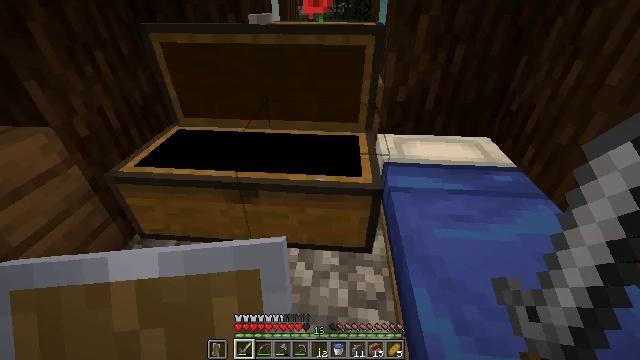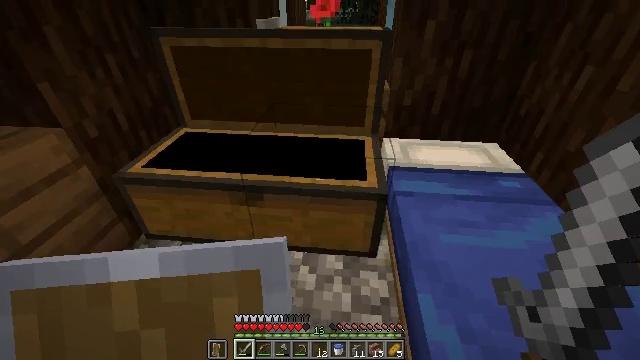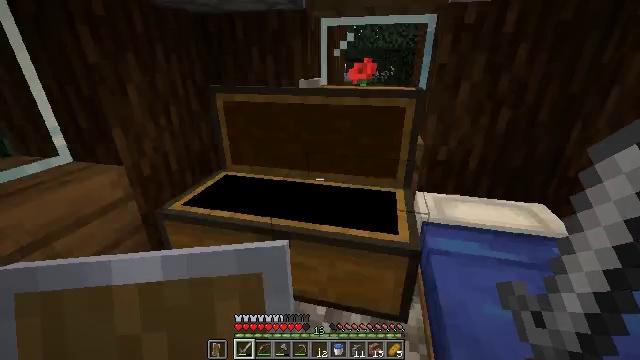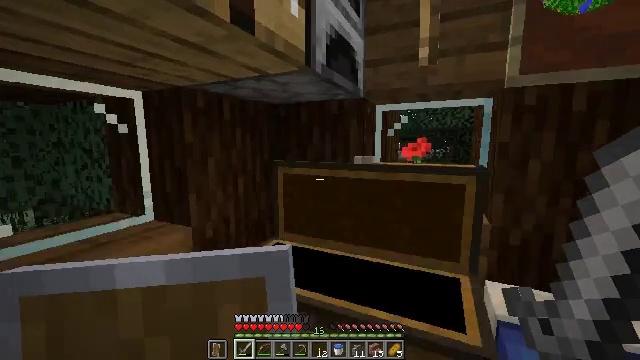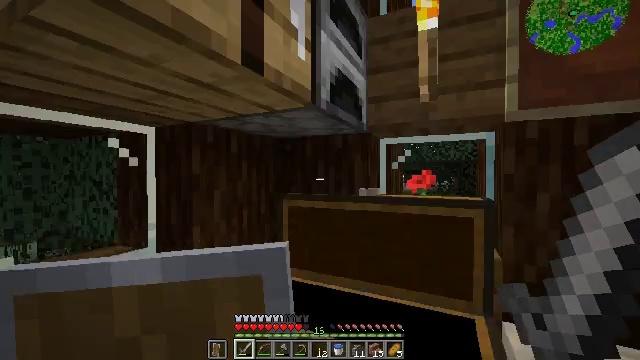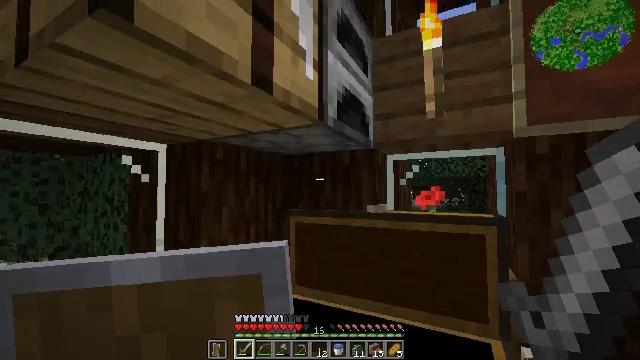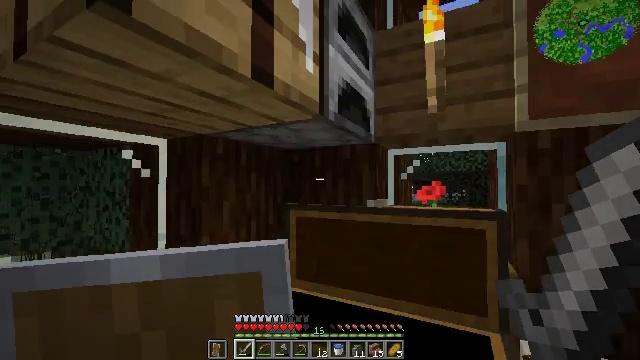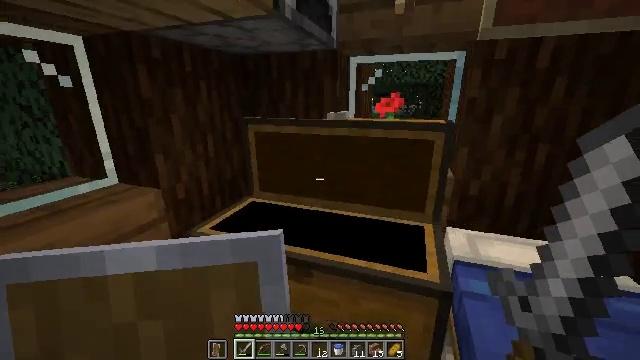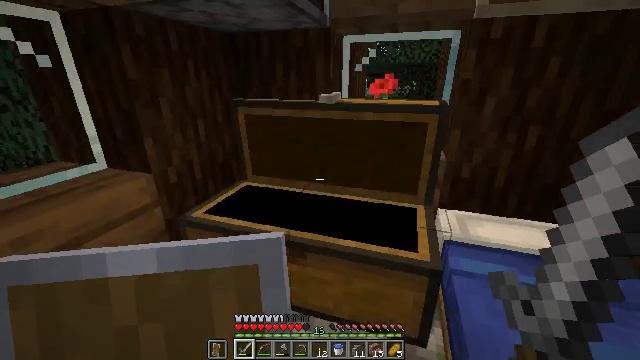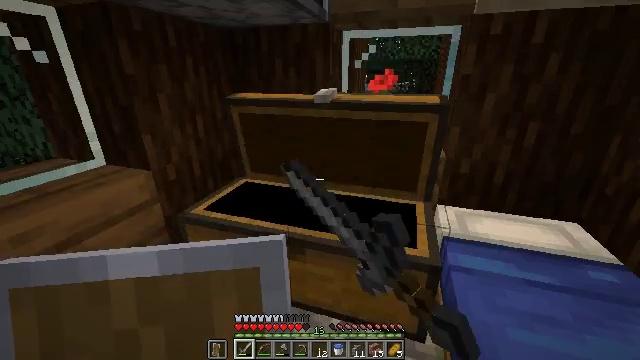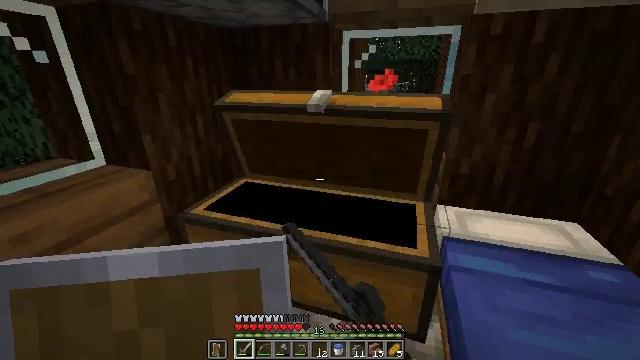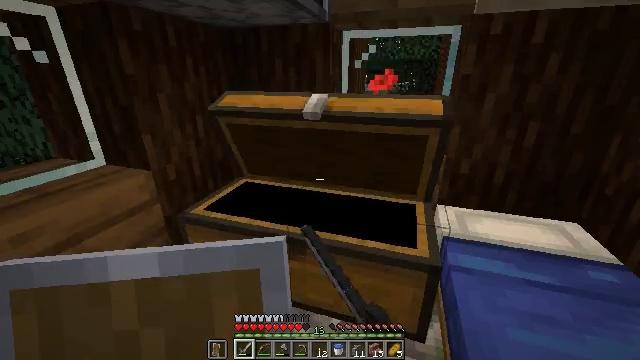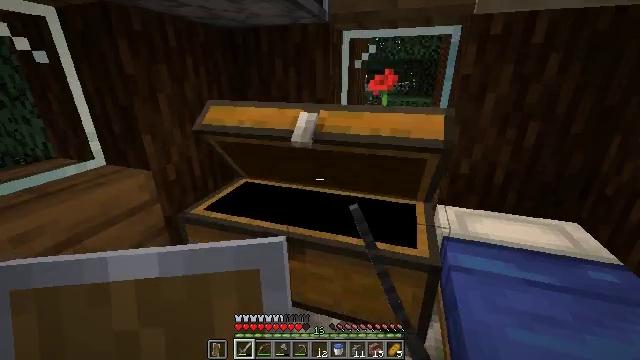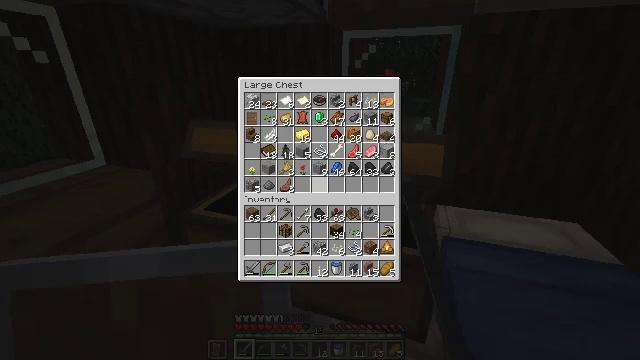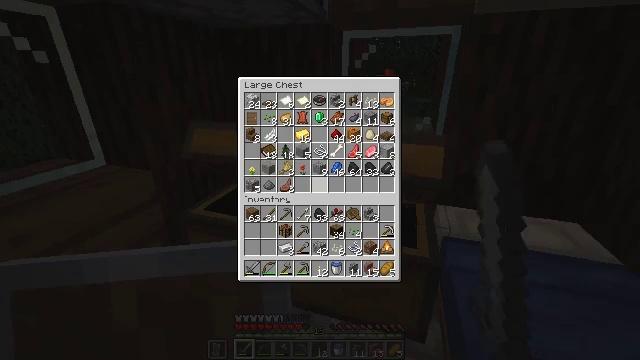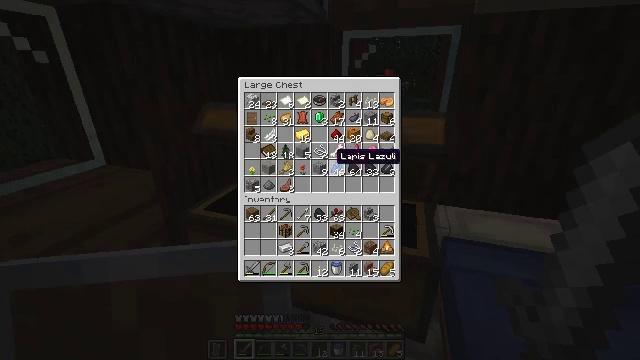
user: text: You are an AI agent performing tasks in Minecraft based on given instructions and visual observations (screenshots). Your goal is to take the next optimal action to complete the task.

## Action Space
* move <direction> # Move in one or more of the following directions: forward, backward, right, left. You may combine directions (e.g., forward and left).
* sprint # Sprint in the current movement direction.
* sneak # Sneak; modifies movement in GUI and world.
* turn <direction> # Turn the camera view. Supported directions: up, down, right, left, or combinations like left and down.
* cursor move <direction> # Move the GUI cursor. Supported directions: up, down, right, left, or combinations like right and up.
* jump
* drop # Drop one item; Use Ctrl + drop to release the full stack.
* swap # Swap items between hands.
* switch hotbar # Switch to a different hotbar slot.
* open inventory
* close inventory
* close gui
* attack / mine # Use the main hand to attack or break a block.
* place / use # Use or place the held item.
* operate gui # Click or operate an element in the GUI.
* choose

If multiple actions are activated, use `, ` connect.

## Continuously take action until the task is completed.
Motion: motion action
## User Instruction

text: Interact with the crafting table to craft a loom.
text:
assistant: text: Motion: turn left, close gui
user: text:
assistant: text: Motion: turn left and up
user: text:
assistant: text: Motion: turn left and up
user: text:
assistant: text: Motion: turn left and up
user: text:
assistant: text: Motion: turn left and up
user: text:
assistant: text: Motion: turn down
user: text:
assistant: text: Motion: turn right and down
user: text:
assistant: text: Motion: turn right and down, use / place
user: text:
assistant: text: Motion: use / place
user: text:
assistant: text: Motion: use / place
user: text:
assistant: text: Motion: no_op
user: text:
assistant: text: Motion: no_op
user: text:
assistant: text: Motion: open gui
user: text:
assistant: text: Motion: no_op
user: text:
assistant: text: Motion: cursor move right and up
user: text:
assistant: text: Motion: cursor move right
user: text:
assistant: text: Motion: sneak, cursor move right
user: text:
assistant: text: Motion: sneak
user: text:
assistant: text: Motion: sneak
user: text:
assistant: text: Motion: sneak
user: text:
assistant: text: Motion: sneak
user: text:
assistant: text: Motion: sneak, operate gui
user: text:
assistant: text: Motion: sneak, operate gui
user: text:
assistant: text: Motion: sneak
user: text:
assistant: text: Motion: sneak
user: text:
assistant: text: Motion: sneak
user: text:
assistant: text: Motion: sneak
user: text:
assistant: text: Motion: sneak, cursor move left and down
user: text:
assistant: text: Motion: sneak, cursor move left and down
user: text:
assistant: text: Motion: sneak